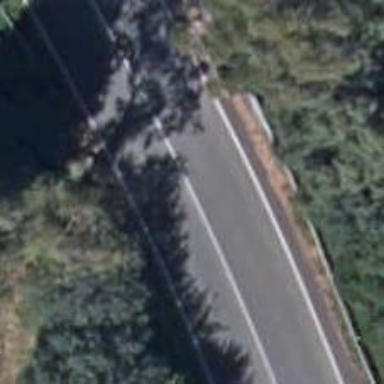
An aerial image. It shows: Asphalt tertiary road on bridge.